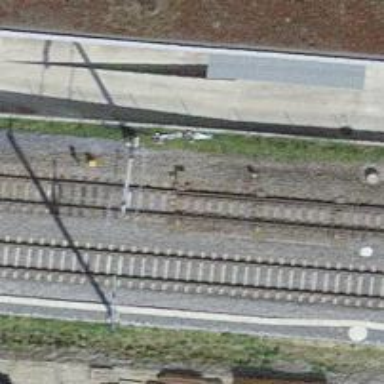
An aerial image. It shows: Railway switch.